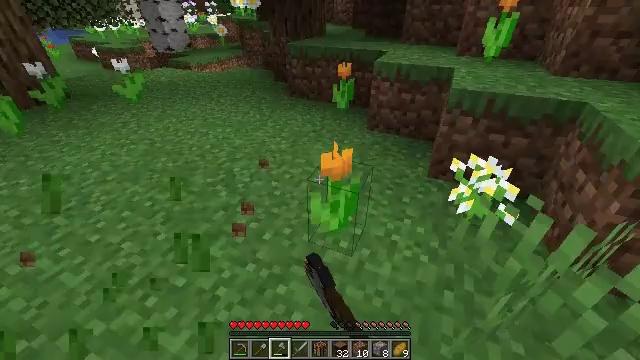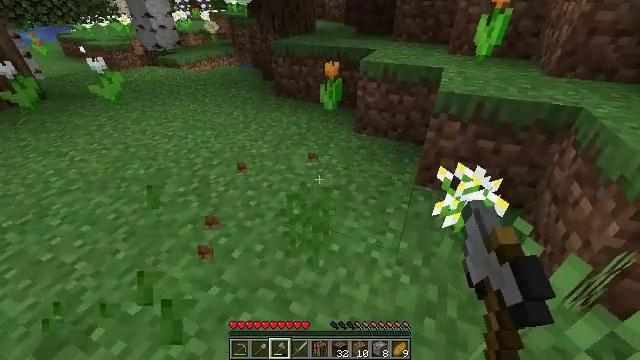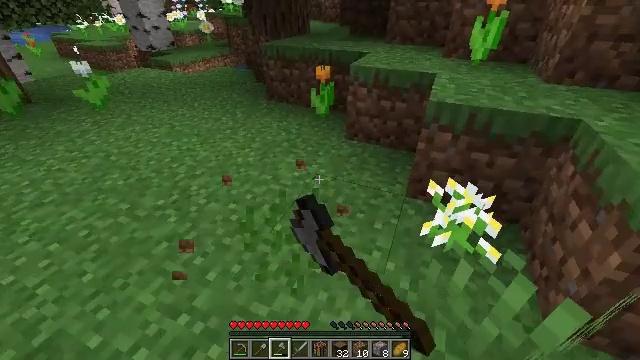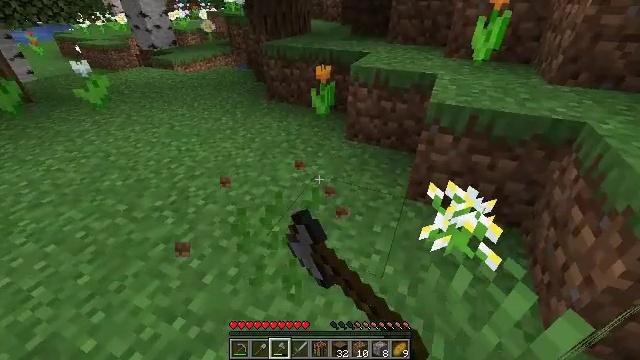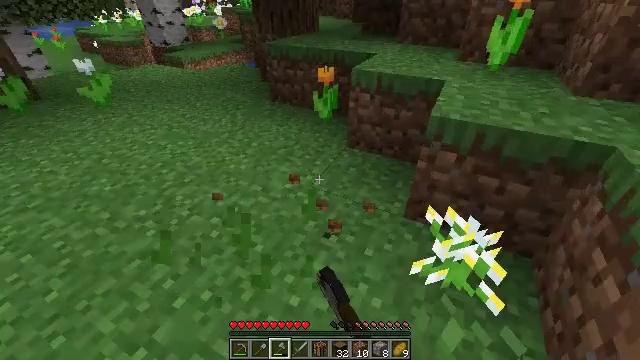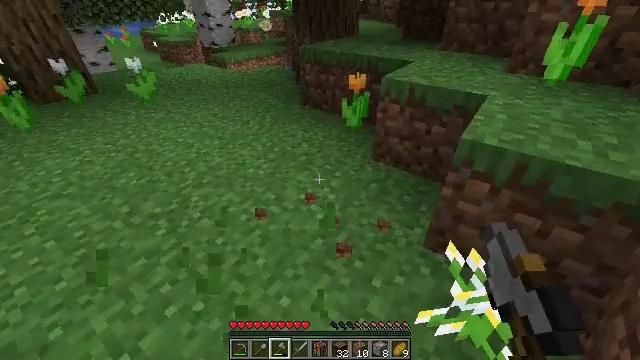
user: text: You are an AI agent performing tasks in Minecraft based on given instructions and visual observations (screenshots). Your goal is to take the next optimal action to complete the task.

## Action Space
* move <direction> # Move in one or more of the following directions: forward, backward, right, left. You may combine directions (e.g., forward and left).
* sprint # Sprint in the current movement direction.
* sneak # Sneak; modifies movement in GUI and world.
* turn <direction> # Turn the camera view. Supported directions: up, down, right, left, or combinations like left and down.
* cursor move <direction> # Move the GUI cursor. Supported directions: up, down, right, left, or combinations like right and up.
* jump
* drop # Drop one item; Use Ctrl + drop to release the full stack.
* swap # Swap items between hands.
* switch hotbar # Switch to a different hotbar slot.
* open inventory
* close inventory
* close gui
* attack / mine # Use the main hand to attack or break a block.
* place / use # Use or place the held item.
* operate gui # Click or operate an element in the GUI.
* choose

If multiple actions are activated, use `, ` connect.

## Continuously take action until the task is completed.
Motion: motion action
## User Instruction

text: Break the orange tulip to gather it.
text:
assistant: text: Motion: move forward and move right, attack / mine
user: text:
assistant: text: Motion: move forward and move right, attack / mine
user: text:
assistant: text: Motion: move forward and move right, attack / mine
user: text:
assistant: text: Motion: move forward and move right, turn left, attack / mine
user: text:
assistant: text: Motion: move forward and move right, turn left, attack / mine
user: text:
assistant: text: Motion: move right, attack / mine